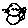
Label: cat